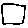
Label: square